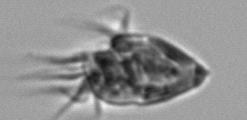
Label: Strombidium_morphotype1